Question: is there an algorithm for finding all the independent sets of an directed graph ?
From what i've read an independent set represents a set formed by the nodes that are not adjacent.
So for this example I would have {1} {2} {1,3}
So how is possible to find all of them, I am thinking about something recursive but I don't really know the algorithm, if someone could point me in the right direction it would be much appreciated !
Thank you!
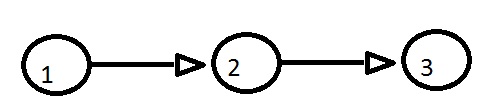
Answer: Typical way to find independent sets is to consider the complement of a graph. A complement of a graph is defined as a graph with the same set of vertices and an edge between a pair if and only if there is no edge between them in the original graph. An independent set in the graph corresponds to a clique in the complements. Finding all the cliques is exponential in complexity so you can not improve brute force much. Still I believe considering the complement of the graph may make the problem easier to deal with.